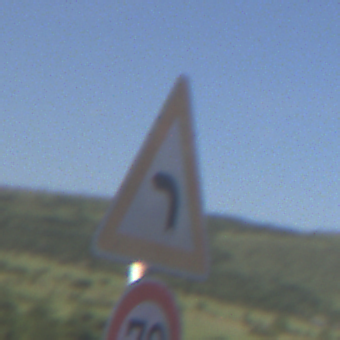
Verkehrszeichen: KurveLinks
Zusatzzeichen unten: Geschwindigkeit70
Umgebung: Outdoor, RoadRail
Tageszeit: MorningAfternoon
Wetter: PartlyCloudy
Licht: Natural
Jahreszeit: NotSpecified
Kontrast: HighContrast